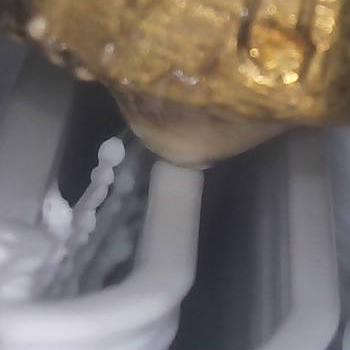
Flow rate: 252%